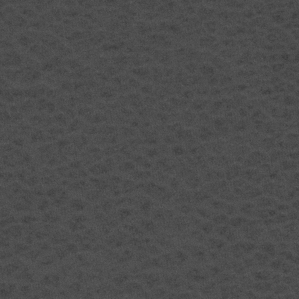
Label: frost